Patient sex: M
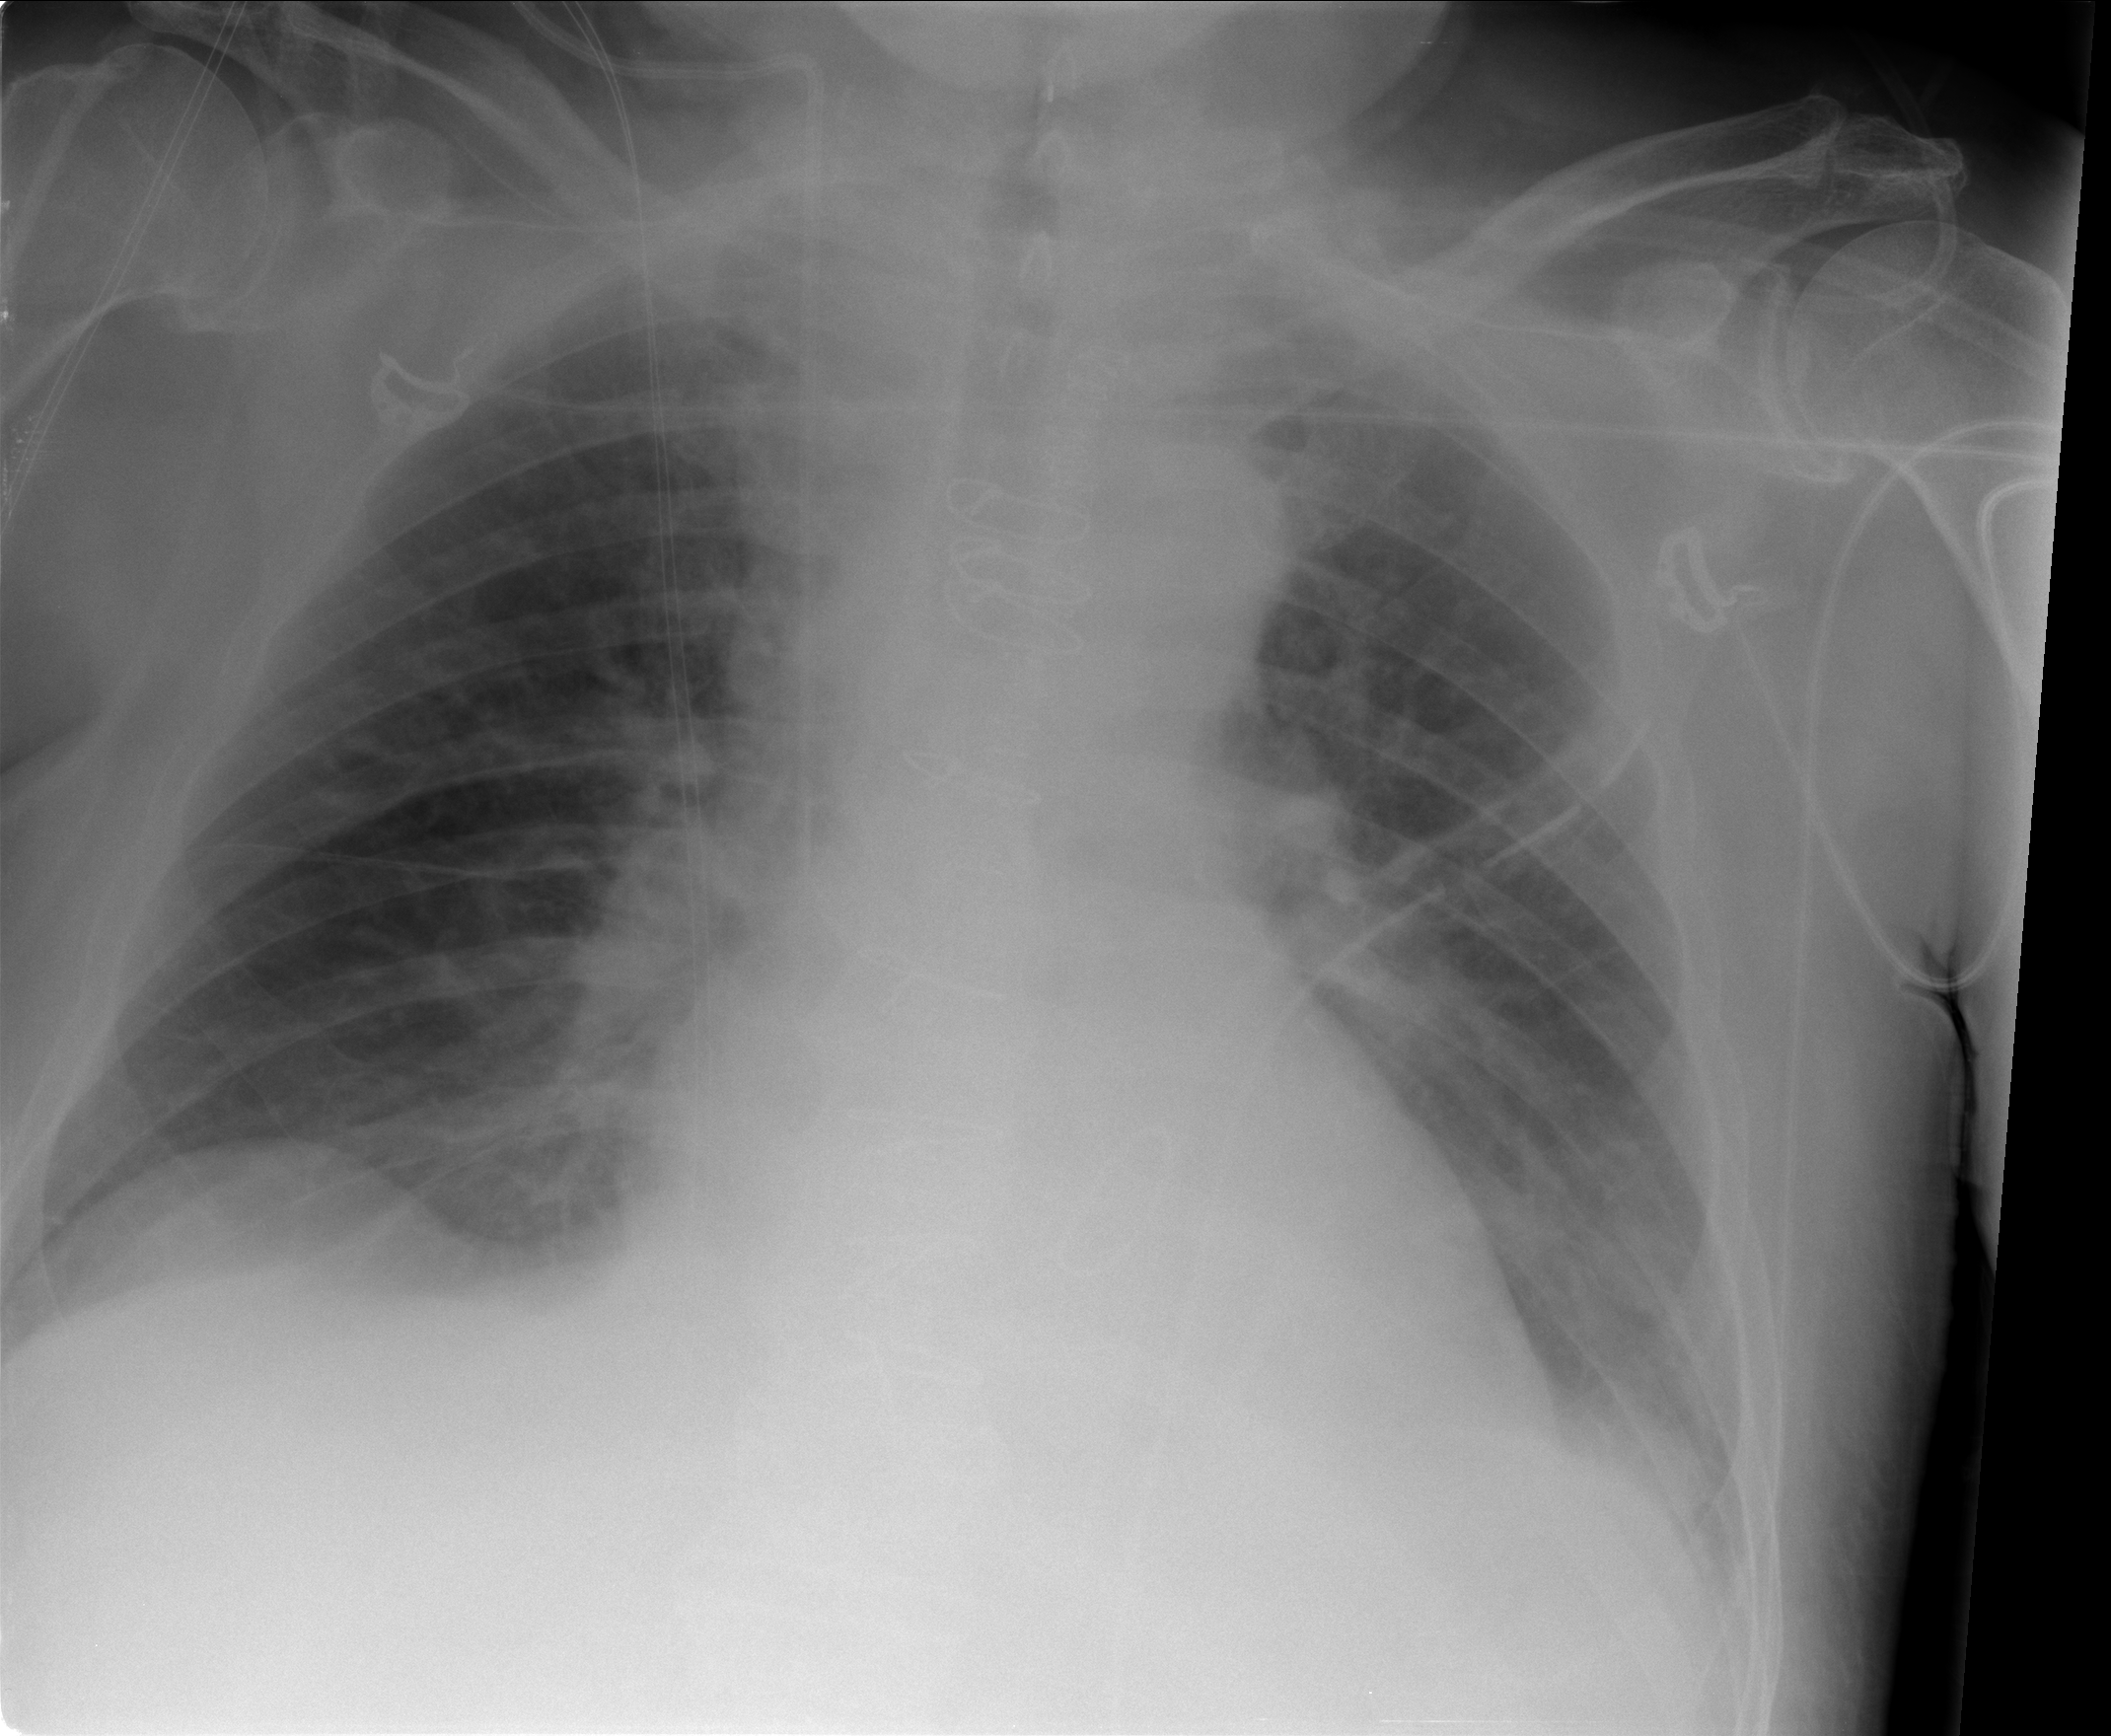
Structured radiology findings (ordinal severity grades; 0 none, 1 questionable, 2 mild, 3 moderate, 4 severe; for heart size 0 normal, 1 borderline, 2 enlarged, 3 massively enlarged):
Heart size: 1
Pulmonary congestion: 2
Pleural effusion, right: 0
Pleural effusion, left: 1
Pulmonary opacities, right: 0
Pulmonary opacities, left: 0
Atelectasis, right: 2
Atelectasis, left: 2